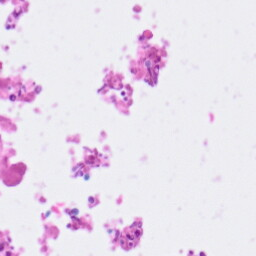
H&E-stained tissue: Pancreatic